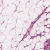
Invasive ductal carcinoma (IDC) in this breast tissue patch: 1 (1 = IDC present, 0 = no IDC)